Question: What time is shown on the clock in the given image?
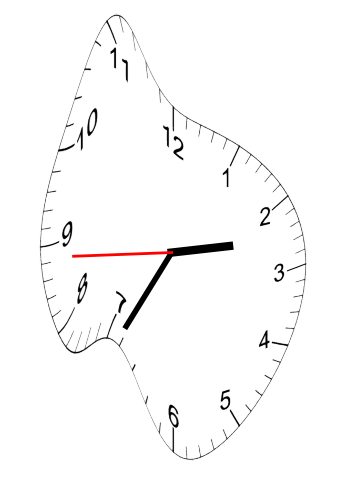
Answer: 02:34:44